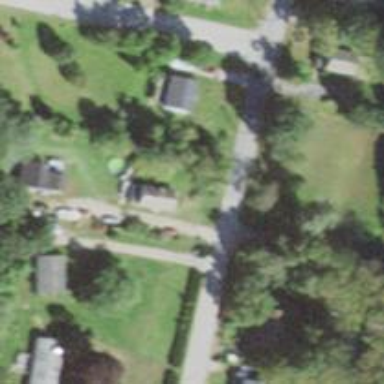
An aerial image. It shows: Residential driveway designated as service road.